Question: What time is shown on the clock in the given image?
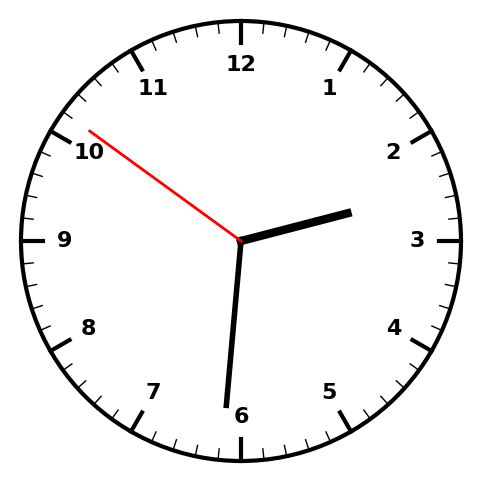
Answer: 02:30:51